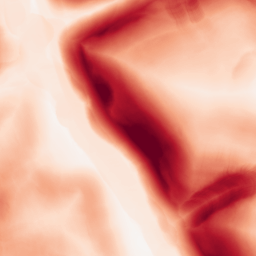
Category: morphological
Decomposition family: morphological_gradient
Decomposition parameters: size: 15
shape: disk
Upsampling method: bilinear
Upsampling parameters: scale: 4
Upsampling scale: 4